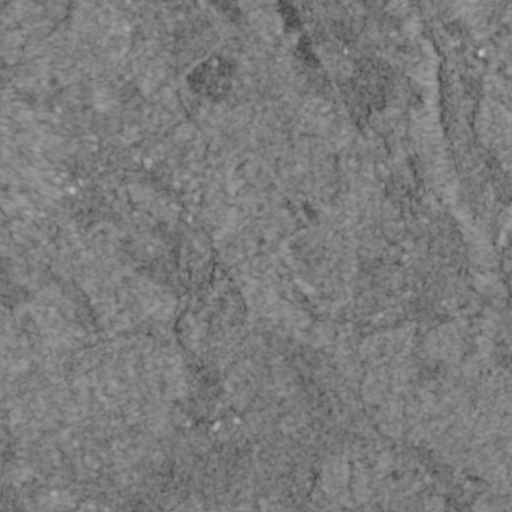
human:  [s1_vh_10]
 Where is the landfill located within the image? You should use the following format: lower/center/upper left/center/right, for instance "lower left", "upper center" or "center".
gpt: The landfill is located in the upper center of the image.
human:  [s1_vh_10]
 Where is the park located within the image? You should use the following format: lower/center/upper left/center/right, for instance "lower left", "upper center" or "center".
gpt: The park is located in the center of the image.
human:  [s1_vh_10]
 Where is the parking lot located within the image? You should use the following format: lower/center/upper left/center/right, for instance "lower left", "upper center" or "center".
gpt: The parking lot is located in the center right of the image.
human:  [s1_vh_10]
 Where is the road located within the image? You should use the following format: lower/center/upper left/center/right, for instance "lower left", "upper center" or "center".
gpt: There is no road in the image.

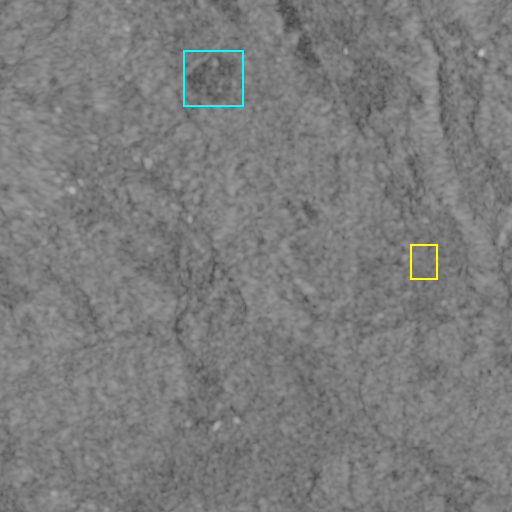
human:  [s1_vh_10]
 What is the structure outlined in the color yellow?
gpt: The structure outlined in yellow is a crop field.
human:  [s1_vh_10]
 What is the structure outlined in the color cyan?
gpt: The structure outlined in cyan is a landfill.
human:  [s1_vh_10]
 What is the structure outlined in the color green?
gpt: There is no green outline.